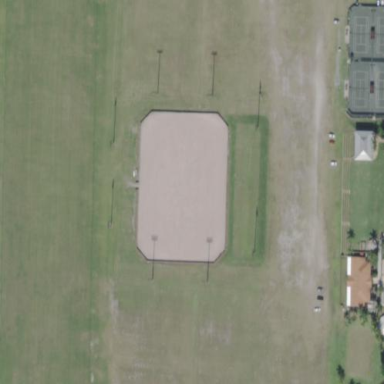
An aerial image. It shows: Grassy equestrian pitch for leisure activities.